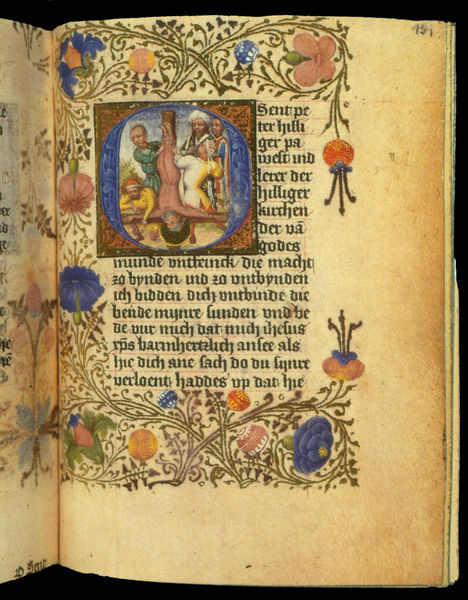
Titel: Lochner-Gebetsbuch
Künstler: Stefan Lochner
Institution: Darmstadt, Universitäts- und Landesbibliothek
Schlagwörter: blume, blumen, männer, blüten, ornament, bibel, johannes, rahmen, ranken, schrift, buch, seite, illustration, text, kreuzigung, blumenranken, petrus, handschrift, latein, buchmalerei, kopfüber, chronik, andreas, bibelszene, manuskript, kreuzigung christi, über kopf, o, falsch herum, falschrum#, matryrium